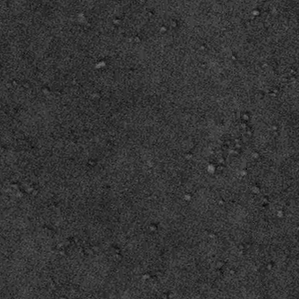
Label: frost